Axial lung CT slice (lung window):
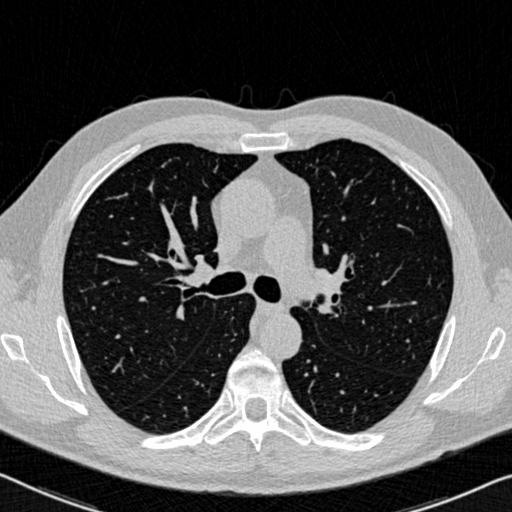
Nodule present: no